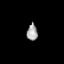
Tissue: lung
Cell type: Myeloid cells
Senescence score: 0.5629
Nuclear area (px): 173
Mean DAPI intensity: 161.434